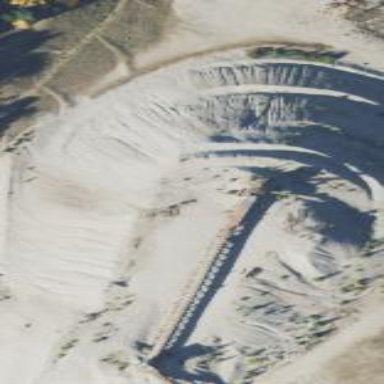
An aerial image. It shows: Quarry area.